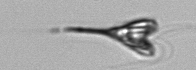
Label: Pyramimonas_longicauda